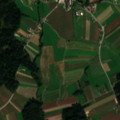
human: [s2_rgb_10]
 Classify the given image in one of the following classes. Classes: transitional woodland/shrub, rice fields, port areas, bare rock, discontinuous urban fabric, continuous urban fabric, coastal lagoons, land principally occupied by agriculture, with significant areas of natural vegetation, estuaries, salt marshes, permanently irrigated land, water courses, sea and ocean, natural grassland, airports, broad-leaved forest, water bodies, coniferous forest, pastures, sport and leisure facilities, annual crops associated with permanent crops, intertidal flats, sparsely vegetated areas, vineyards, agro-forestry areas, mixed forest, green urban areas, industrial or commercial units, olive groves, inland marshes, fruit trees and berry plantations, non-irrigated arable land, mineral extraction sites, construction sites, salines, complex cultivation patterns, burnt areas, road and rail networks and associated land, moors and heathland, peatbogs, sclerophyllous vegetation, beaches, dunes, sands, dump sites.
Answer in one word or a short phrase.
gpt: non-irrigated arable land, complex cultivation patterns, land principally occupied by agriculture, with significant areas of natural vegetation, broad-leaved forest